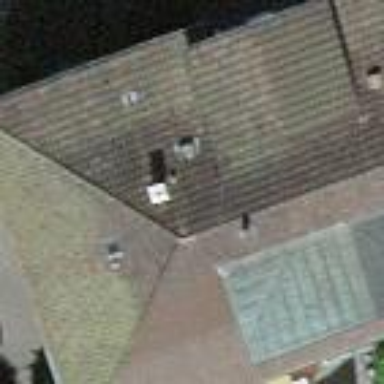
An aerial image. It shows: Hipped roof house.